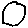
Label: circle